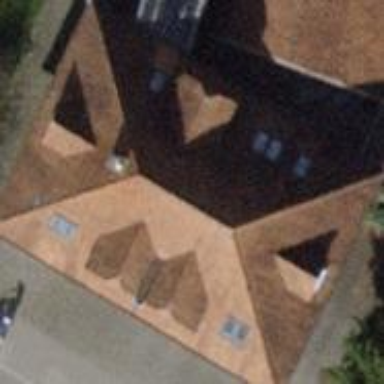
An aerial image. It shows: Building with hipped roof.